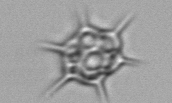
Label: Dictyocha